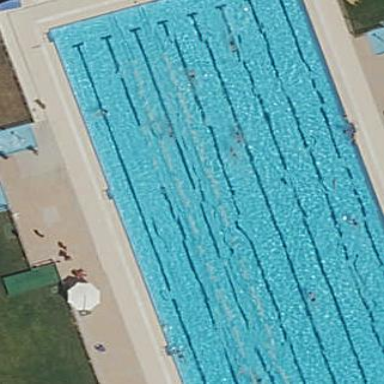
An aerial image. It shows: Swimming pool area designated for leisure and sport.